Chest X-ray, AP view. Patient: 45 years old, sex F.
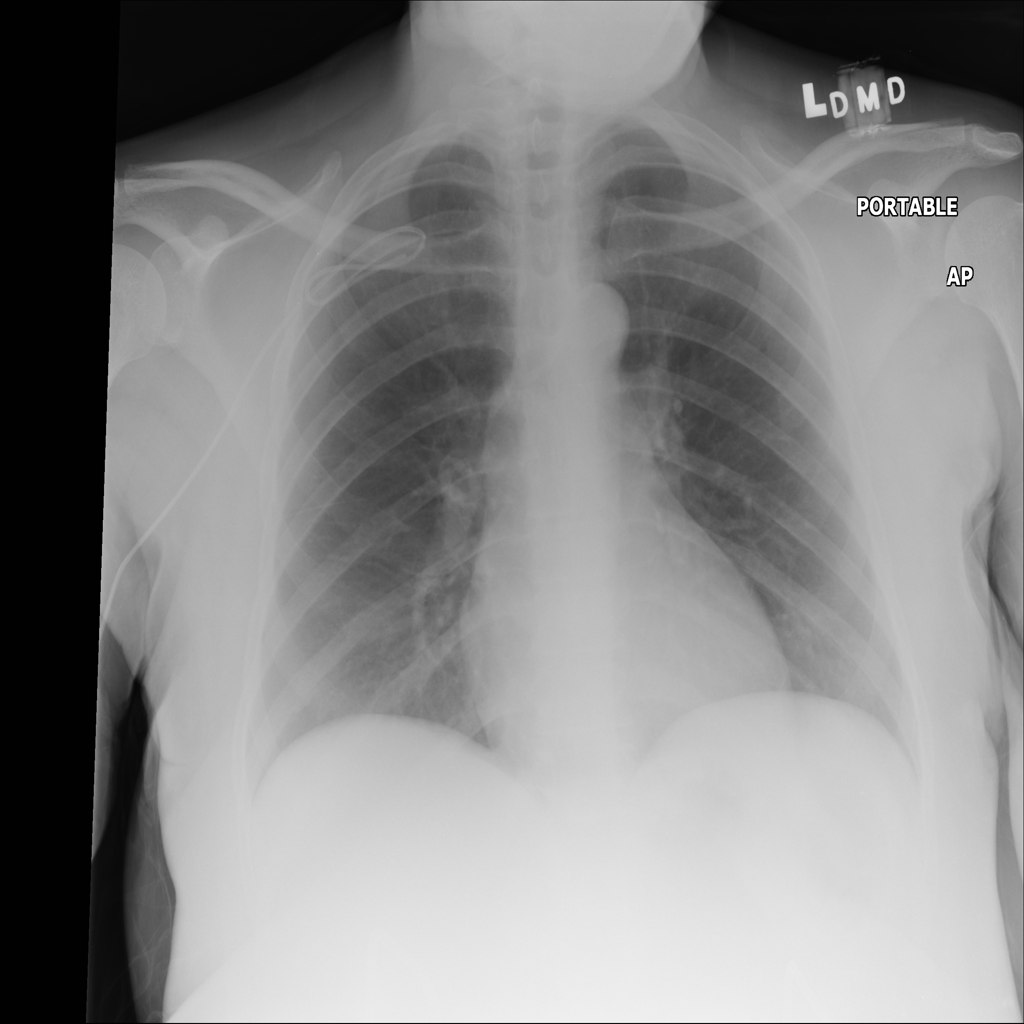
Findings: No Finding